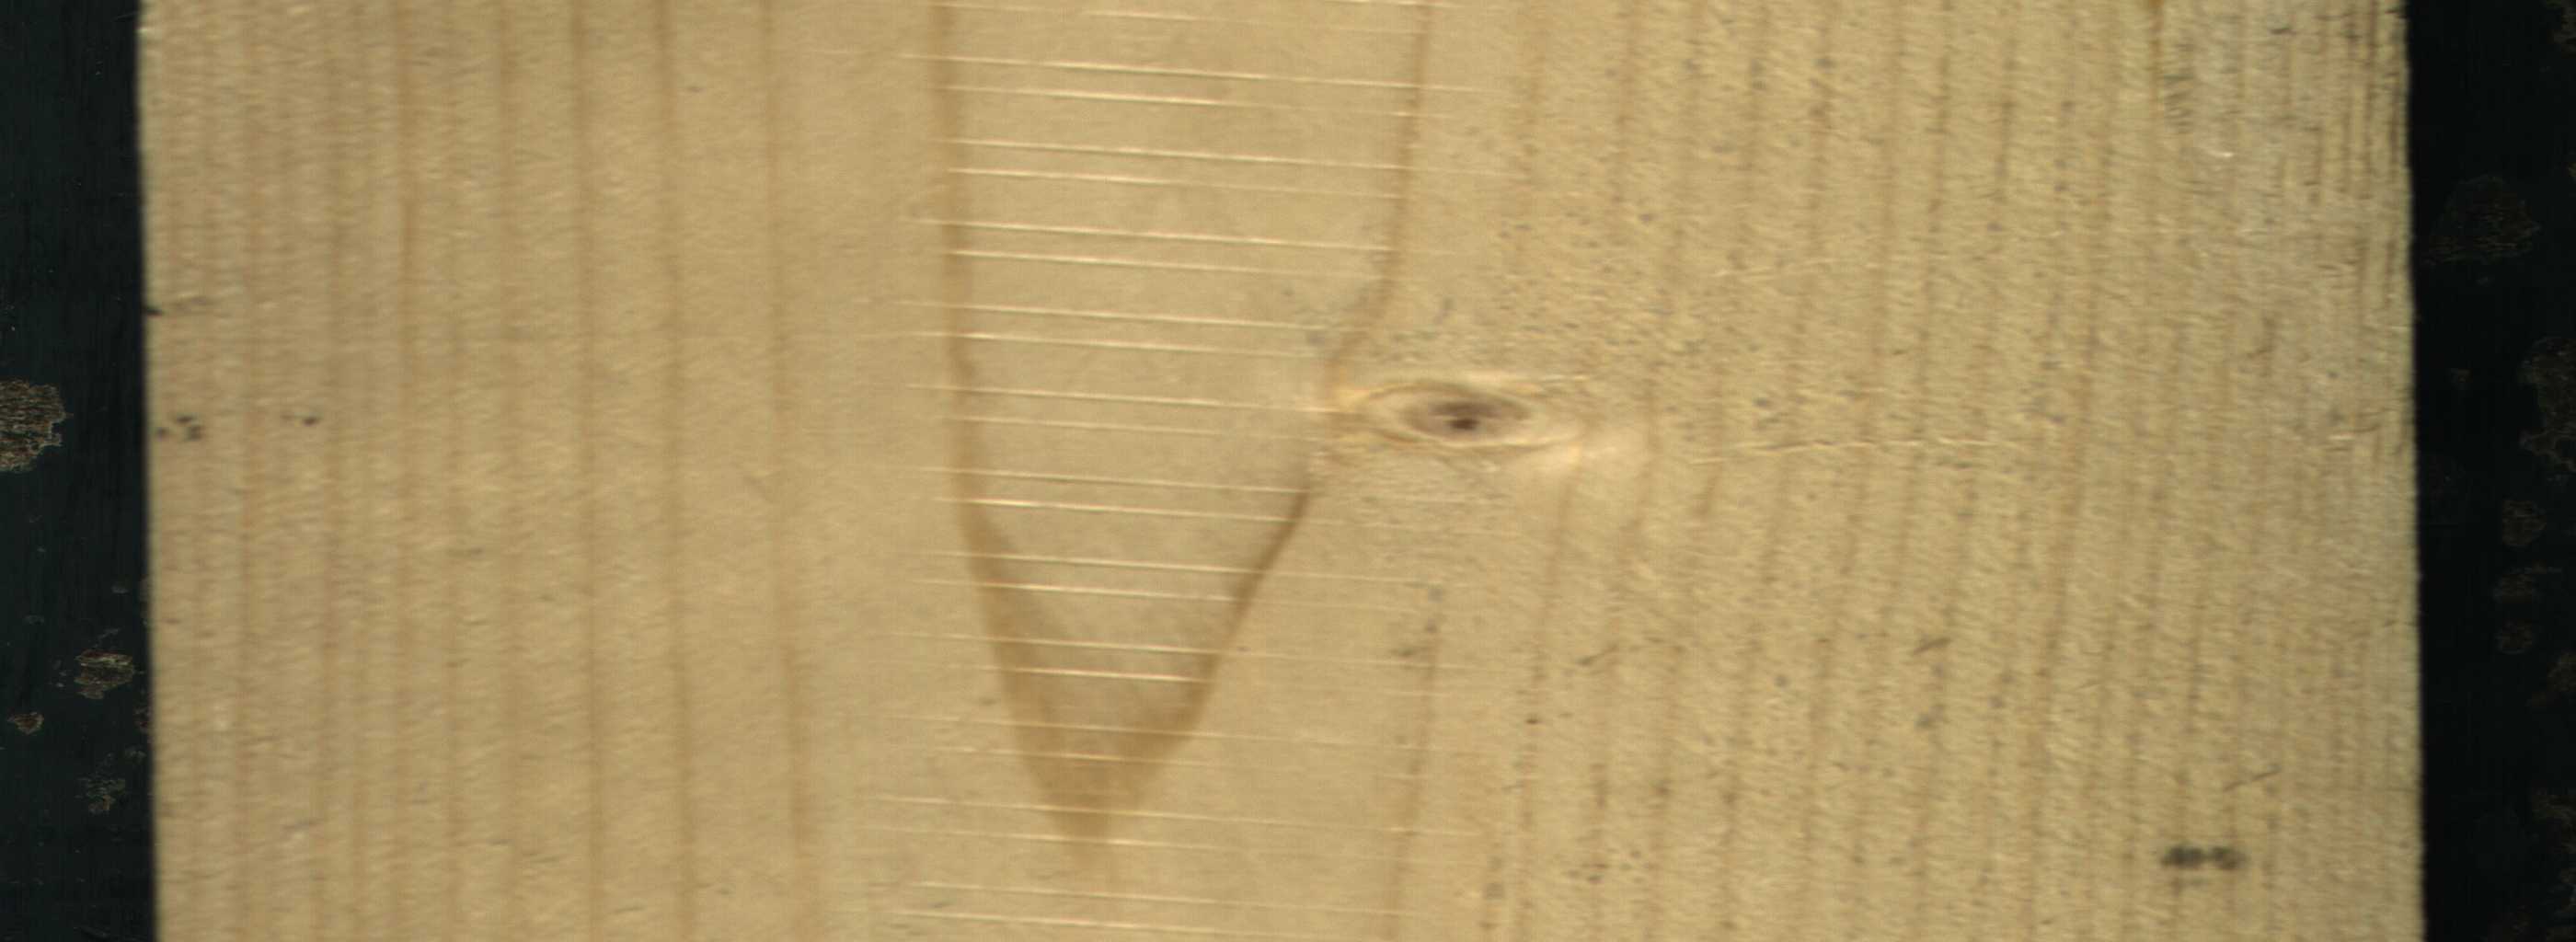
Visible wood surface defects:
Live_Knot